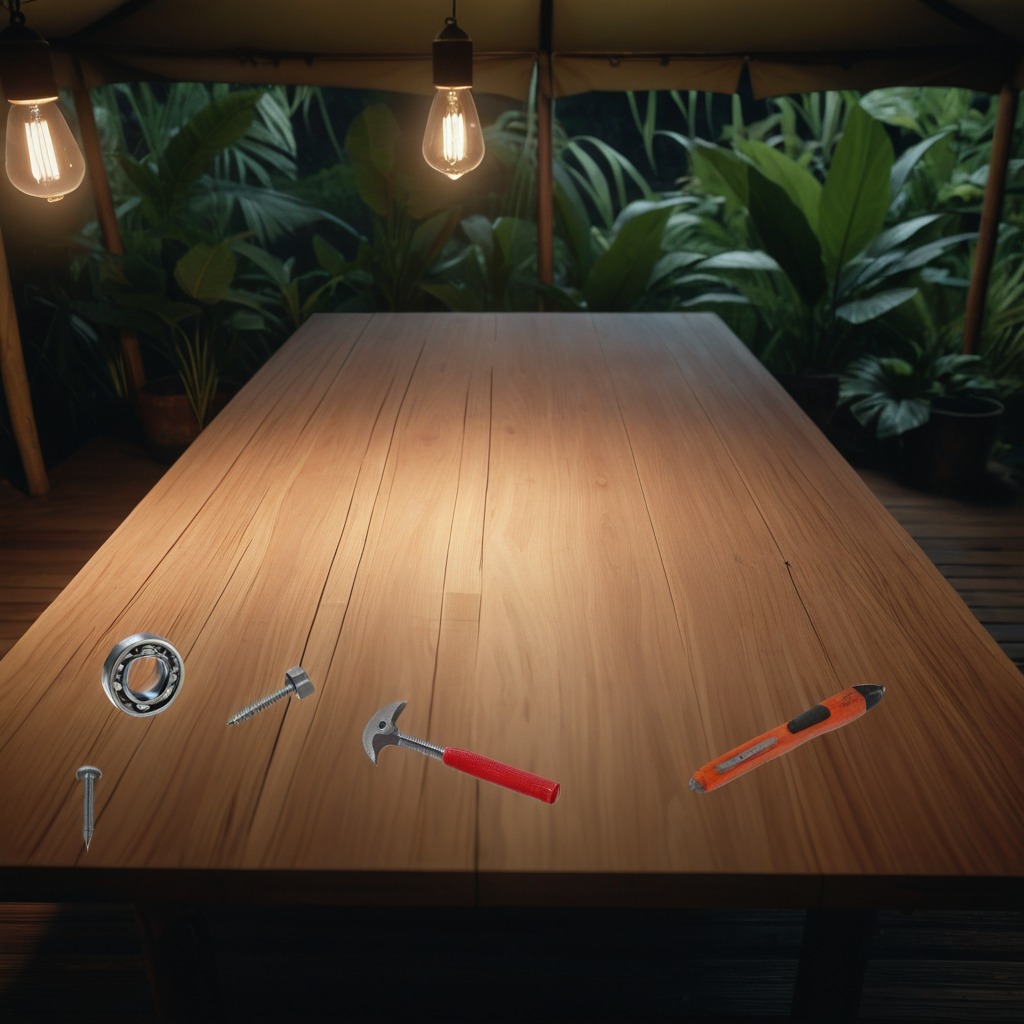
A ball bearing, a knife, a screw, an iron nail, and a hammer are lying on the wooden table inside a jungle field workshop tent at night.